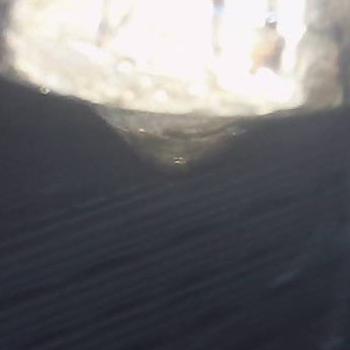
Flow rate: 70%